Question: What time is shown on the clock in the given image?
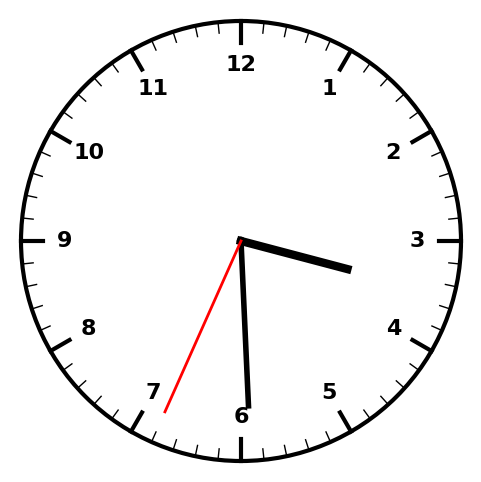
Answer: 03:29:34